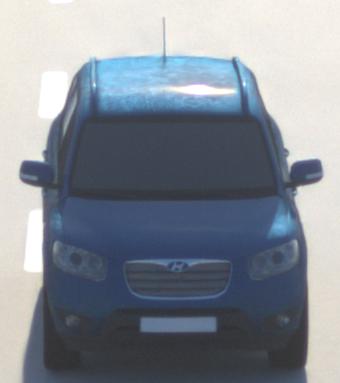
Make: Hyundai
Model: Santa Fe 2.4
Detailed model: Santa Fe (CM)
Model produced from: 2010/01
Model produced until: 2012/09
Doors: 5
Color: blue
Road condition: dry road
Daytime: sunrise or sunset
Contrast: medium contrast